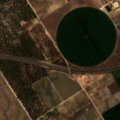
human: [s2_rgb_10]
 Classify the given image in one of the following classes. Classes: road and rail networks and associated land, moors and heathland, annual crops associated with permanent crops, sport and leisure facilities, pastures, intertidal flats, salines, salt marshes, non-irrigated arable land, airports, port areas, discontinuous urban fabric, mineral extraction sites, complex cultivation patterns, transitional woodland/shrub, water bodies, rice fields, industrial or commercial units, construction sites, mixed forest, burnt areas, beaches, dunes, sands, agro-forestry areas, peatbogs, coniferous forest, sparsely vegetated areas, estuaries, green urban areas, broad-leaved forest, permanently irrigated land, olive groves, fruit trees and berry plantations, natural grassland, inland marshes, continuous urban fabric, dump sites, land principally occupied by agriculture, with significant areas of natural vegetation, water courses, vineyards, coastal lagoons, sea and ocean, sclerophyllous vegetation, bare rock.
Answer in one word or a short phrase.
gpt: permanently irrigated land, vineyards, broad-leaved forest